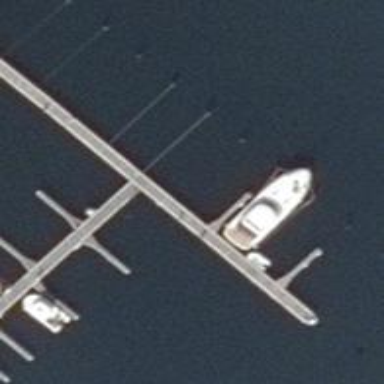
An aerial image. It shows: Man-made pier.